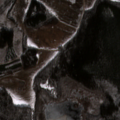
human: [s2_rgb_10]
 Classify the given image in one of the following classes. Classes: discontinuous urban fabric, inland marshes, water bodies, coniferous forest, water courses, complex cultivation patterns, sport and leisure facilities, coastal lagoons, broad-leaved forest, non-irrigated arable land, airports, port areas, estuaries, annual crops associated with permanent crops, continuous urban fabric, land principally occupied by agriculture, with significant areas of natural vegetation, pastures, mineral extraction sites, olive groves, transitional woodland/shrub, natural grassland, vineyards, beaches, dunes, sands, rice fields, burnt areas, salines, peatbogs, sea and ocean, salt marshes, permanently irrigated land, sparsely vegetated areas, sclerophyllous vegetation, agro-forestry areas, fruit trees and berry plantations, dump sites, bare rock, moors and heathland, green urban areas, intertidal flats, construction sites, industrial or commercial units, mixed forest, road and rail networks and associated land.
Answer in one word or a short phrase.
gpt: non-irrigated arable land, broad-leaved forest, coniferous forest, transitional woodland/shrub, water bodies